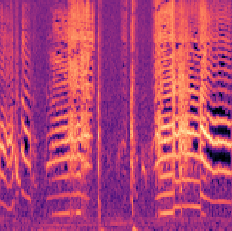
Sound class: Baby cry